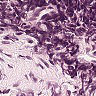
Metastatic tissue present: no